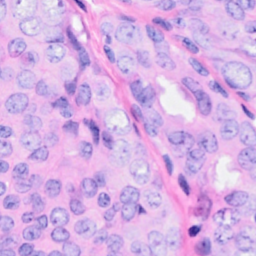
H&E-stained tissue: Breast